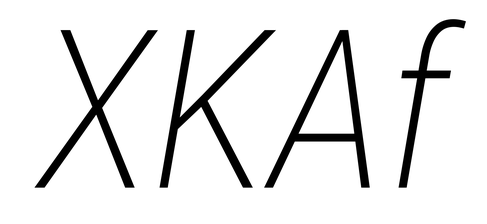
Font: Roboto-Italic_Condensed_ExtraLight_Italic